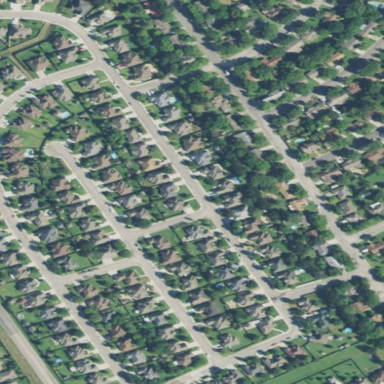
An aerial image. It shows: Residential area situated in neighbourhood subdivision.